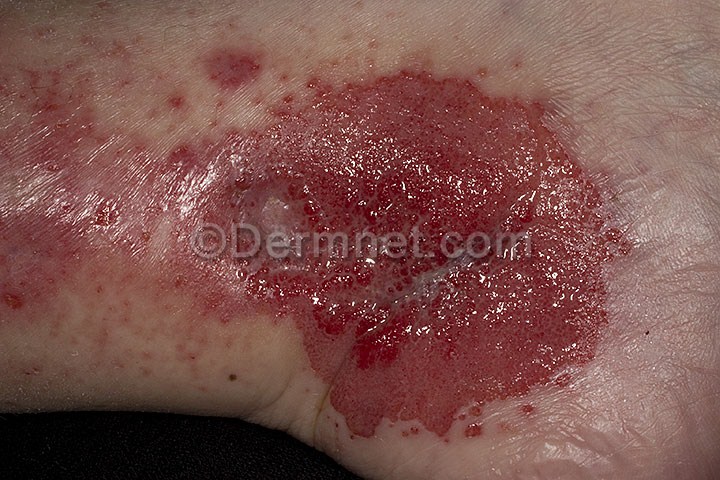
Disease: Poison Ivy Photos and other Contact Dermatitis